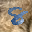
Label: 8